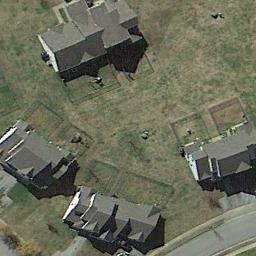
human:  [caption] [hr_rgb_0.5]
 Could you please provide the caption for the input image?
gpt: There are many buildings in medium residential area .

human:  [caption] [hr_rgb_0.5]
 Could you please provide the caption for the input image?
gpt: The medium residential is on the grass next to the road .

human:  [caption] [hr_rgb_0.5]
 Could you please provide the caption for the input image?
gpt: Medium-sized residential areas have roads on both sides .

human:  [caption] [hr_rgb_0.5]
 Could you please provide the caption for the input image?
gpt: The medium residential area has some houses on the grass .

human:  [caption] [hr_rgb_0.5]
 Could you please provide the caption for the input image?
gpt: There are four black buildings on a green lawn on the medium residential area .